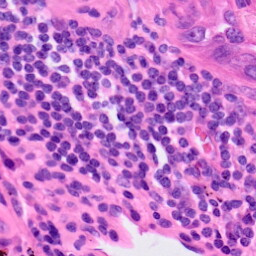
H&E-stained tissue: Lung